Field crop: maize
Growth stage: 1
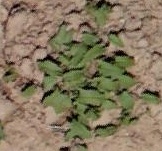
Species: convolvulus